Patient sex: M
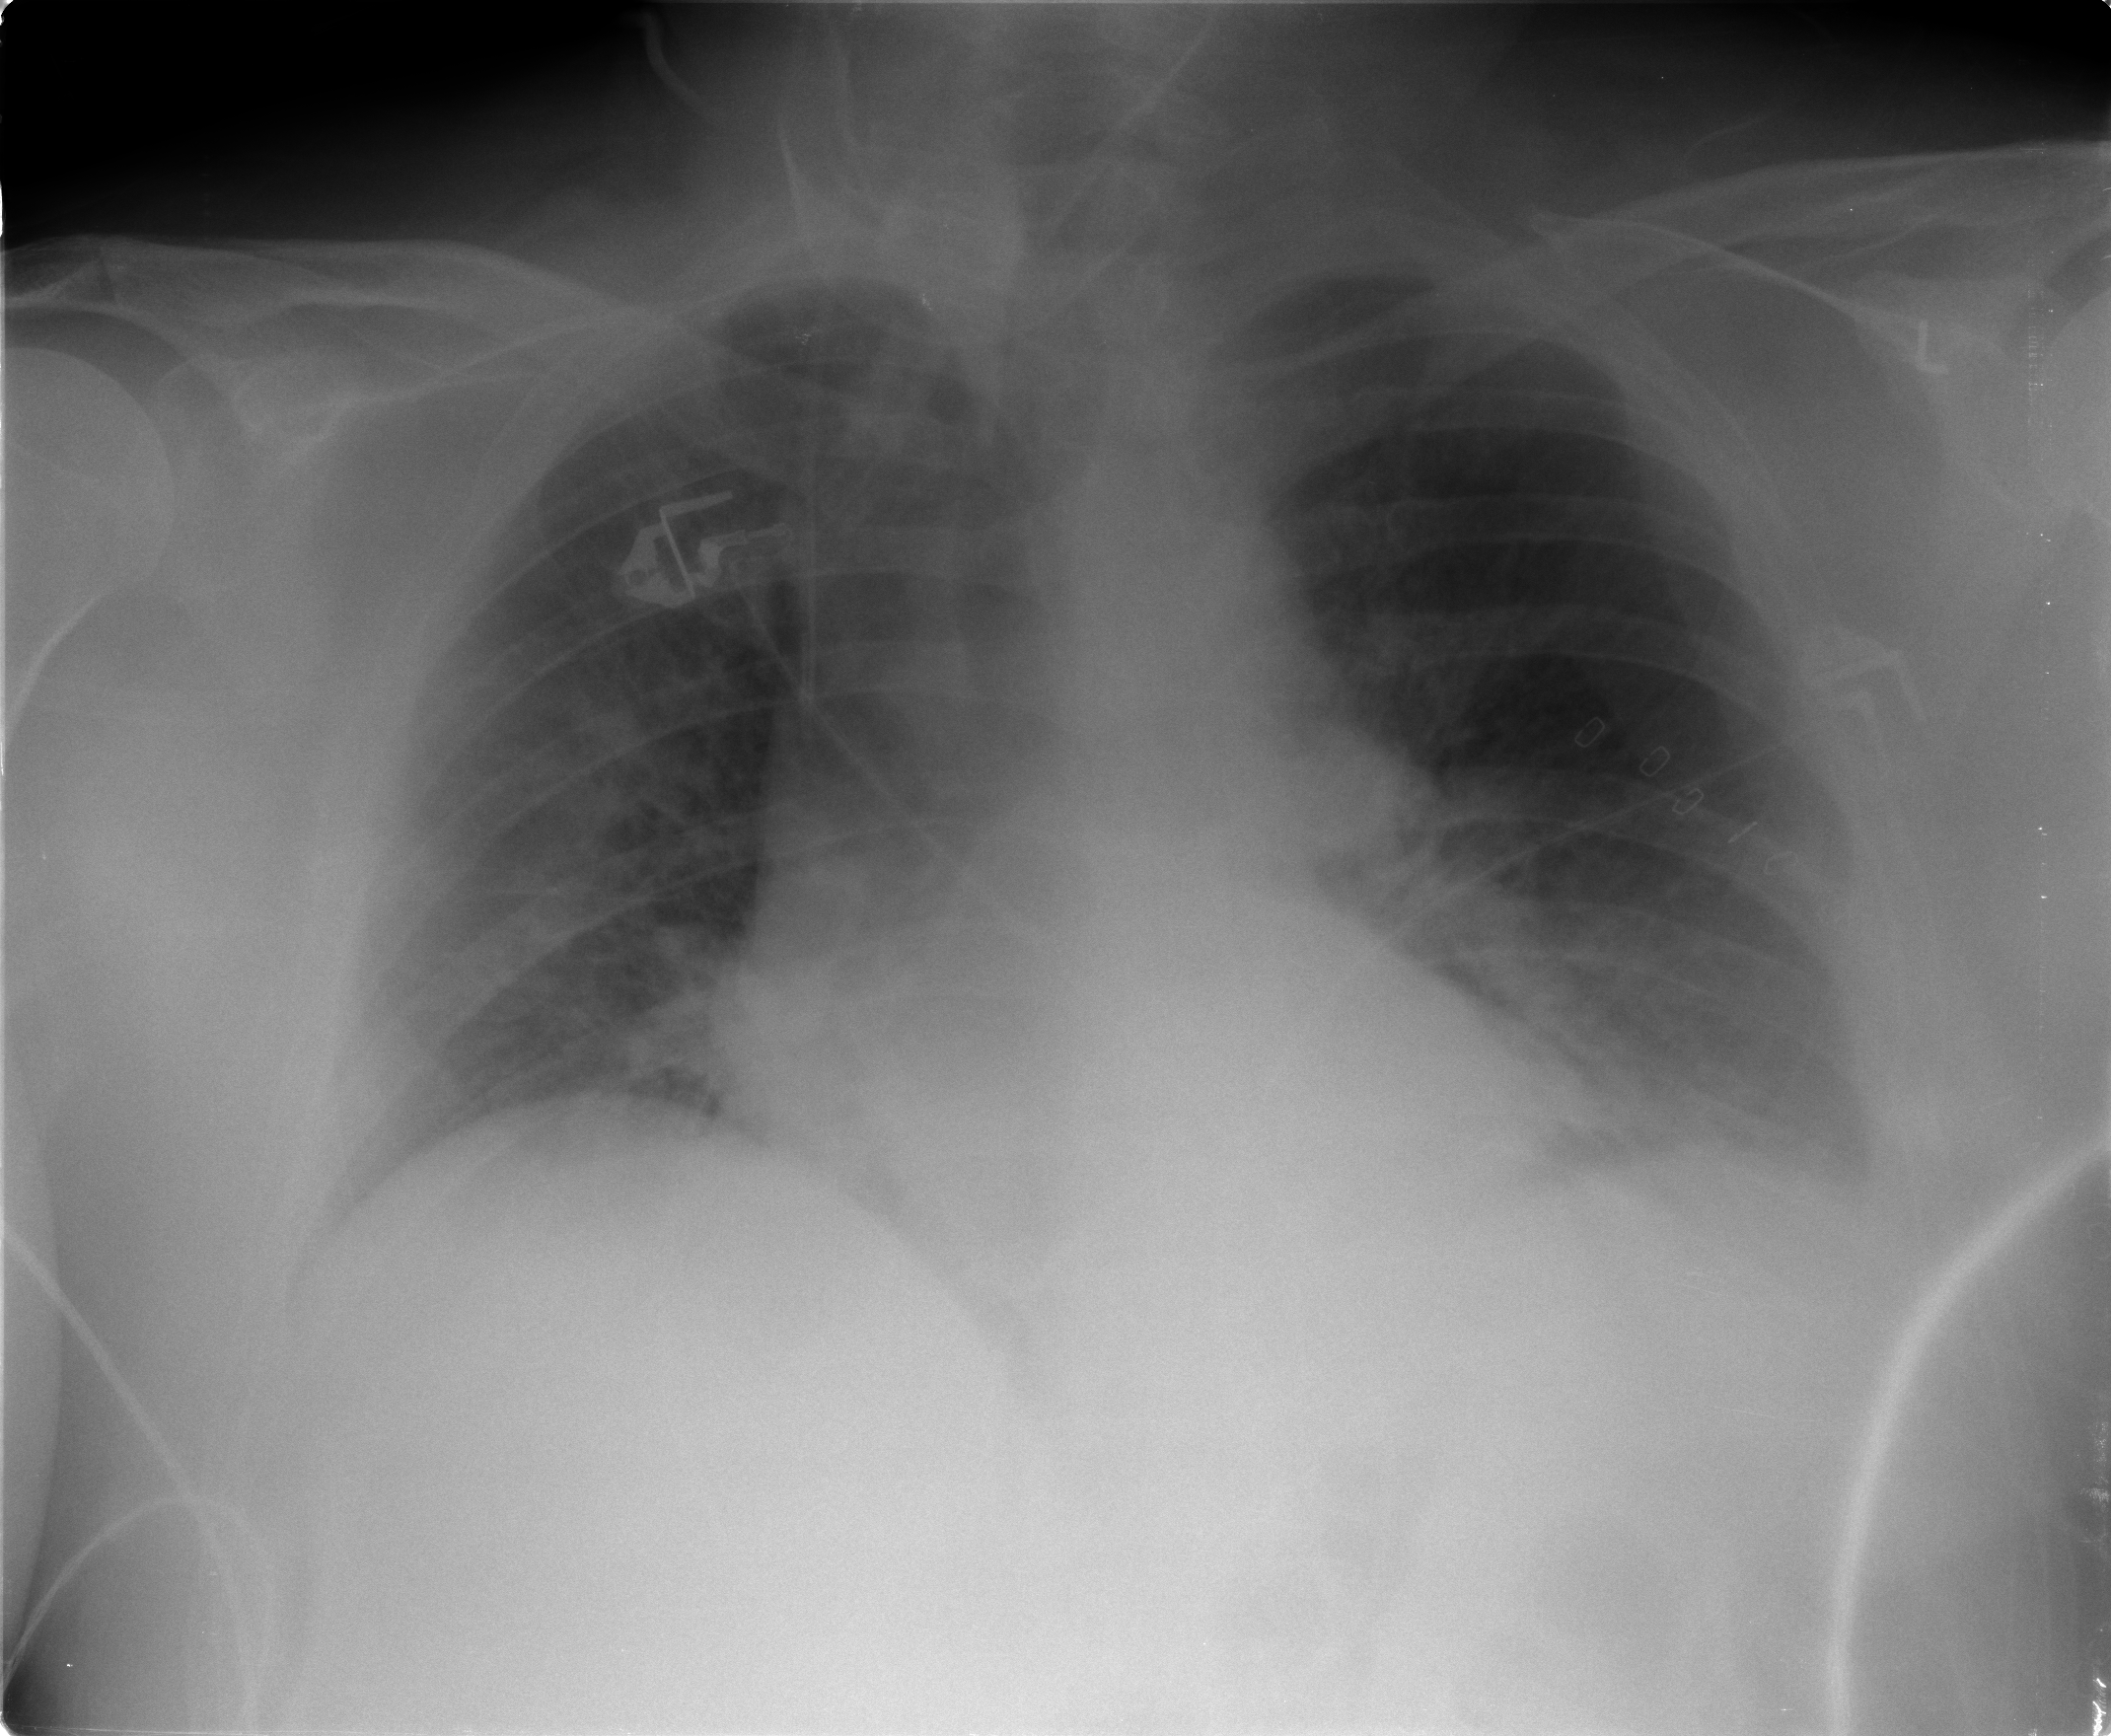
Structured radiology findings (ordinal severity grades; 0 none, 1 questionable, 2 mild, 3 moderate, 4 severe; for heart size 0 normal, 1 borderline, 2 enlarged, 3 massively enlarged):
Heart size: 0
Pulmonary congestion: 2
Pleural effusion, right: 1
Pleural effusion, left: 1
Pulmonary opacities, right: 2
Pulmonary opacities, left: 2
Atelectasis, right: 2
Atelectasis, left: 2